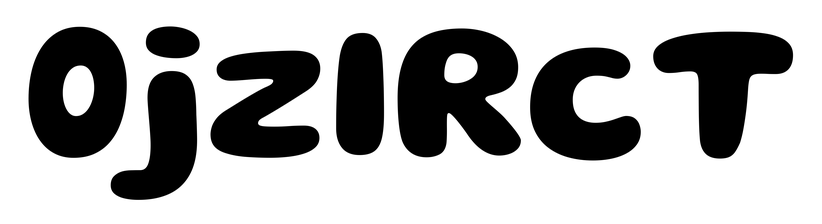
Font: Gluten_Bold